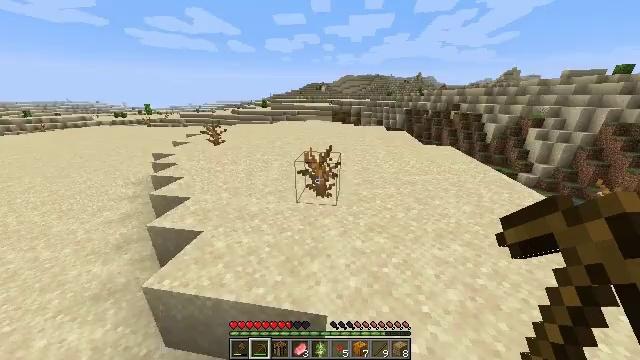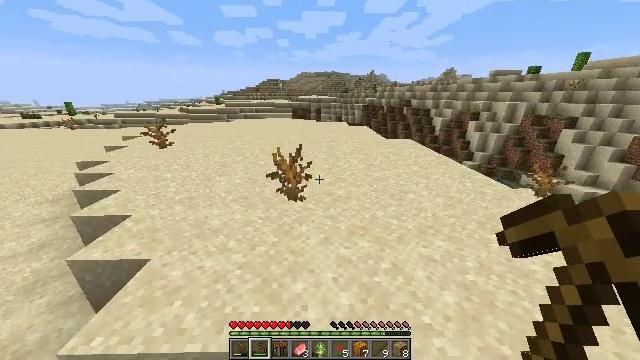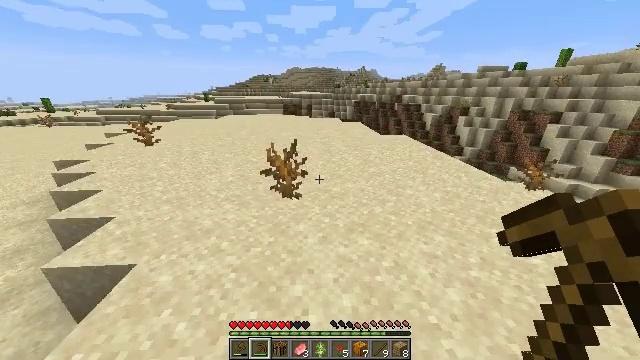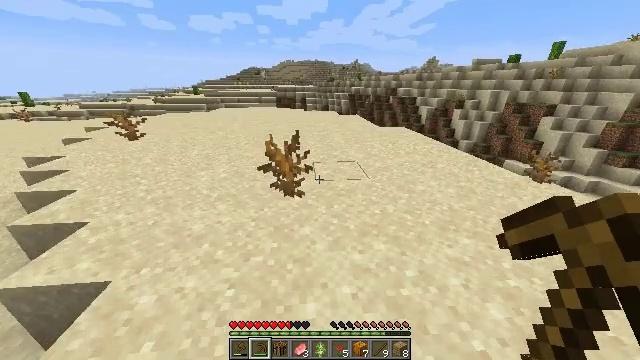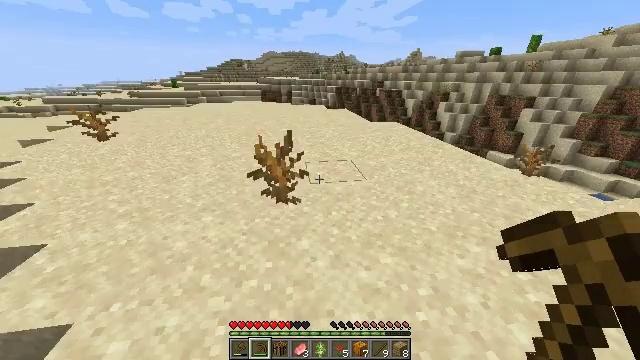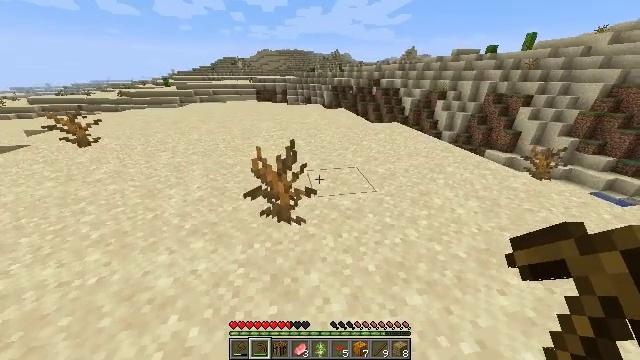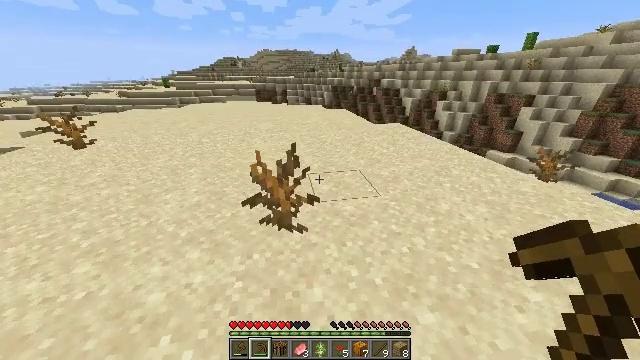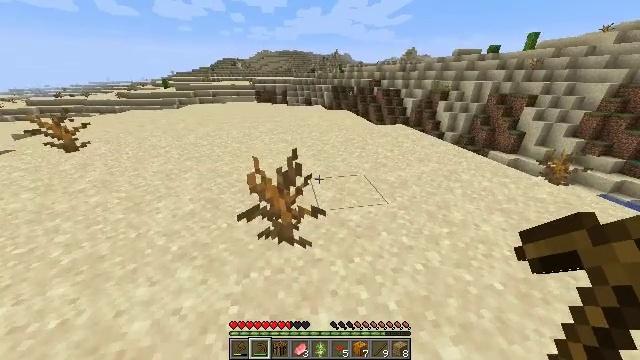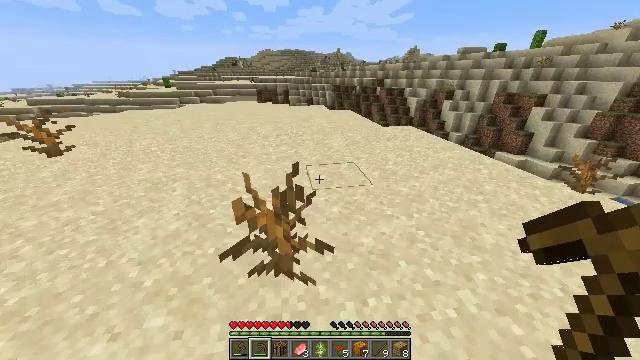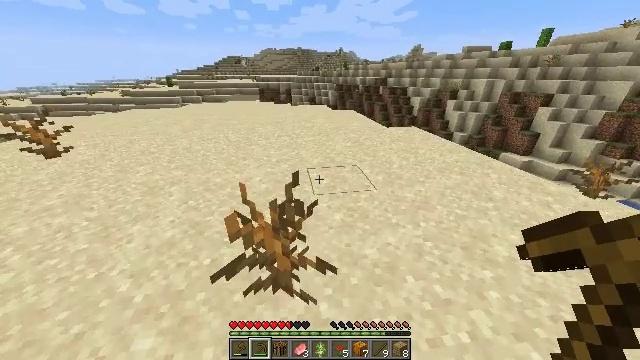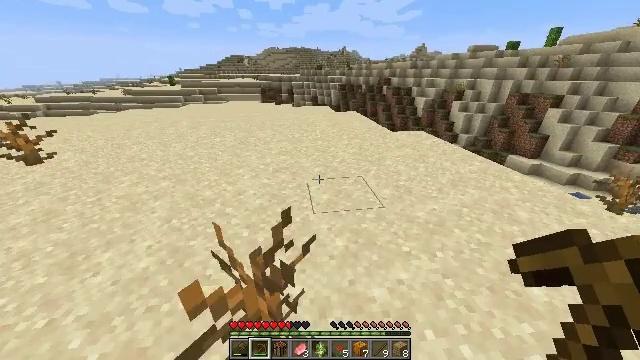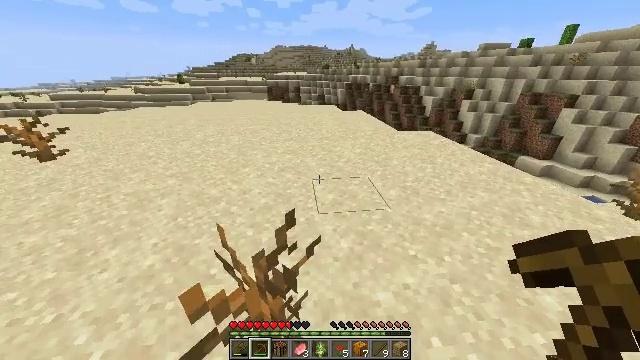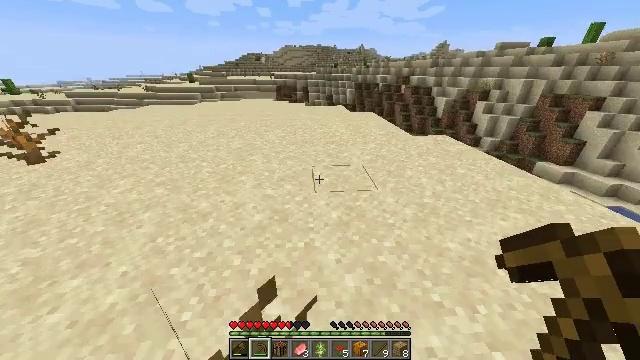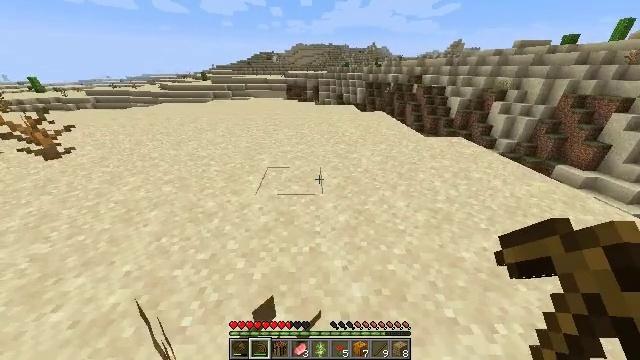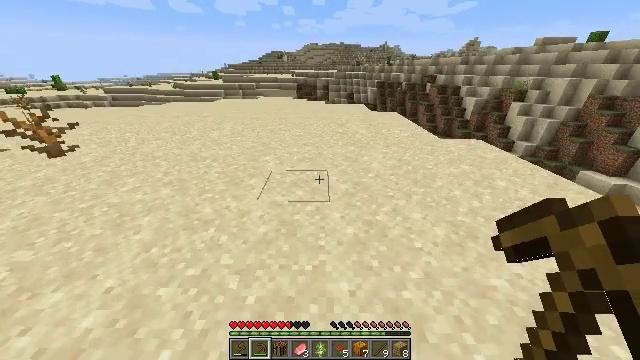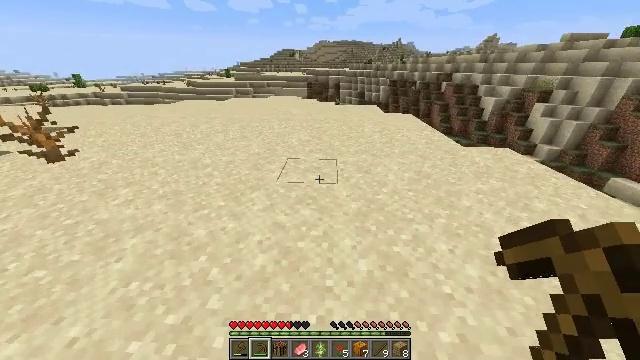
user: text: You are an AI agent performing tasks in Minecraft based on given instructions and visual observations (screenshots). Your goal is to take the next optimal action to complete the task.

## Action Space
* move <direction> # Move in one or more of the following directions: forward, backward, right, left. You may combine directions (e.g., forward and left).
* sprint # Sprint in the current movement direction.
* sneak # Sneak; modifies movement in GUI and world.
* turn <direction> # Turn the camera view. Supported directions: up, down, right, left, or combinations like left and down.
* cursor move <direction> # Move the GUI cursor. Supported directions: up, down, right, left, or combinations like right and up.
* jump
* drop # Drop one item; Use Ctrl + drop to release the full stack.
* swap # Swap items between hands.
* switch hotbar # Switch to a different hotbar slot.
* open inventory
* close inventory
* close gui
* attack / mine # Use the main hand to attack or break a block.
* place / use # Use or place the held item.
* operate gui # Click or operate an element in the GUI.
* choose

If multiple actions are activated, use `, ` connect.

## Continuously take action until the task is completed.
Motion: motion action
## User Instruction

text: Left click to mine the dead bush.
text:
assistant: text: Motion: move forward, turn right
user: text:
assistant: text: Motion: move forward, turn right
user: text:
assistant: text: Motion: move forward, turn right and down
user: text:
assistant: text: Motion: move forward, turn right and down
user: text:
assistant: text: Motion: move forward, turn right
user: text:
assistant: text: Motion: move forward
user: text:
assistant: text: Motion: move forward
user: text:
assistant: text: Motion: move forward
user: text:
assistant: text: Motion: move forward
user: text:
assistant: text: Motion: move forward
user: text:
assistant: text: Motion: move forward, turn left
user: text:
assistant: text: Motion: move forward, turn left
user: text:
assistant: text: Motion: move forward, turn left
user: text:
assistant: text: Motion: move forward, turn left
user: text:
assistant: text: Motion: move forward, turn left
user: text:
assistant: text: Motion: move forward, turn left
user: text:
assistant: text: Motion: move forward, turn left
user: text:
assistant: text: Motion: move forward, turn left and up
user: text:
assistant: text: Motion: move forward, turn left and up
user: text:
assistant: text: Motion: move forward, turn left and up
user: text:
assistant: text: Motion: move forward, turn left and up
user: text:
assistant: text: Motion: move forward, turn left
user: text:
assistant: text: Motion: move forward, turn left
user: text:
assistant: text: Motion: move forward, turn left
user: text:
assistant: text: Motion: move forward, turn left
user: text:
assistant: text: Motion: move forward
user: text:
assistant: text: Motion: move forward, attack / mine
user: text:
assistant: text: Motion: move forward, attack / mine
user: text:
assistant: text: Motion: move forward, attack / mine
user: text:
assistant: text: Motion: move forward, attack / mine